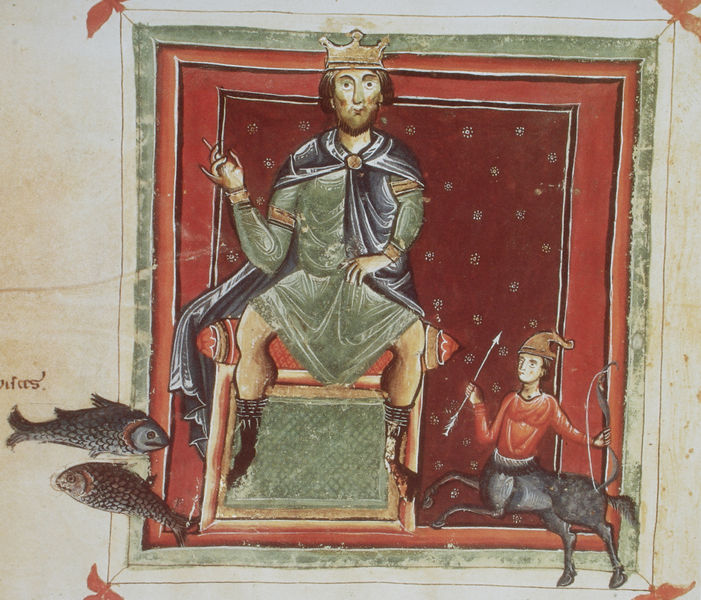
Titel: Liber astrologiae, Jupiter in seinen Häusern
Künstler: Georgius Fendulus
Standort: Paris
Institution: Bibliothèque Nationale.
Schlagwörter: blau, blätter, dunkel, fuß, hand, mann, schatten, umhang, weiß, aquarell, grün, menschen, sitzen, blumen, braun, finger, geste, grau, haar, hell, hintergrund, hut, hüte, kleid, licht, marmor, mund, männer, schmuck, schwarz, stirn, zeichen, zeichnung, blick, rot, tier, tiere, tuch, haube, malerei, muster, rock, teppich, bart, kappe, mütze, wand, arm, arme, augen, falten, gesicht, helld, kleidung, mensch, rahmen, sockel, vollbart, ärmel, hände, vögel, flach, auge, figur, gewand, gold, haare, mantel, sitzend, stoff, stoffe, tücher, blatt, person, brosche, kinn, krone, lippen, rosa, pferd, reiter, schuppen, beine, hufe, schwanz, schweif, bein, füße, schrift, wangen, bilderrahmen, sitz, bogen, schuhe, fahne, flagge, mauer, rand, kaiser, kissen, könig, lanze, thron, zeigefinger, verzierung, socken, knie, wade, waden, zeigen, foto, fotografie, wände, rit, spange, strümpfe, buch, rechteck, stern, sterne, seite, illustration, text, buchstaben, stilisiert, initiale, stiefel, herrscher, tron, schuh, jagd, buchseite, ecken, otto, geometrisch, fisch, jäger, jesus, mauern, fabel, kentaur, zentaur, mittelalter, fabelwesen, segen, tapisserie, bedeutungsperspektive, block, schütze, christen, tunika, sternzeichen, schief, miniatur, chimäre, sitzkissen, centaur, pfeil, quadrat, handschrift, bogenschießen, gewandfalten, purpur, fische, quadratisch, bogenschütze, schneeflocken, kubus, bogn, buchillustration, buchmalerei, tierkreis, tierkreiszeichen, strumpfe, kreiszeichen, folio, schupen, forellen, kocher, romaik, ruch, meeresgetier, chiron, zodiakus, eckblätter, kenataur, schußwaffe, kissenrolle, hron, tierkreiszeichen zodiakus, kronne